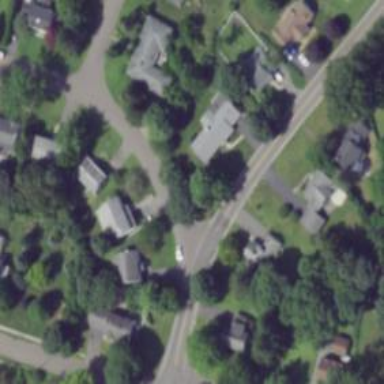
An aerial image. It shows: Unclassified road surrounded by residential buildings.